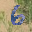
Label: 6